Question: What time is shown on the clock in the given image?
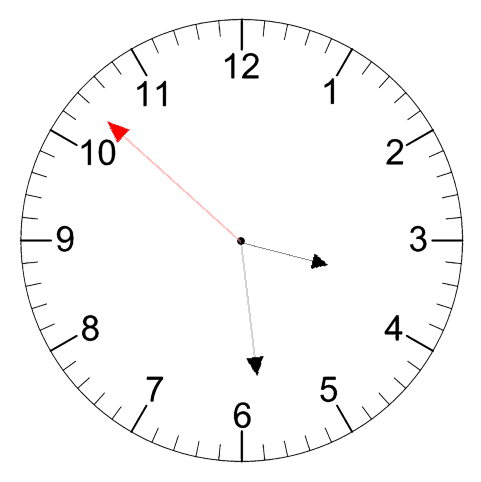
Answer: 03:28:52